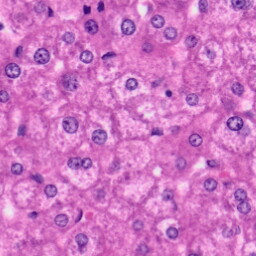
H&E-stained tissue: Liver